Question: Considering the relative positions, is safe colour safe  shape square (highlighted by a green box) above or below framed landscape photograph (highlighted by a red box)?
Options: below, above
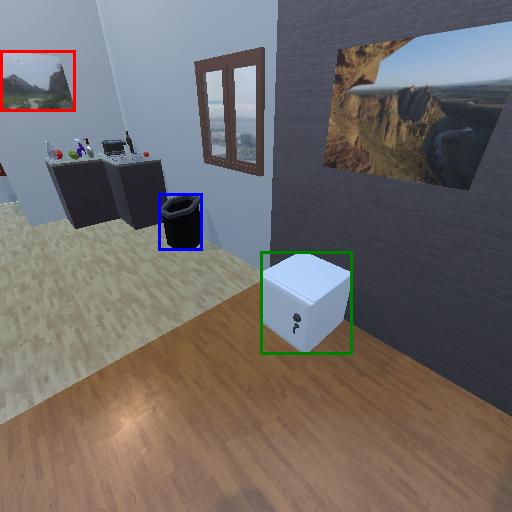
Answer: below